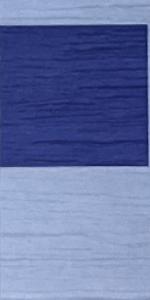
Label: Empty